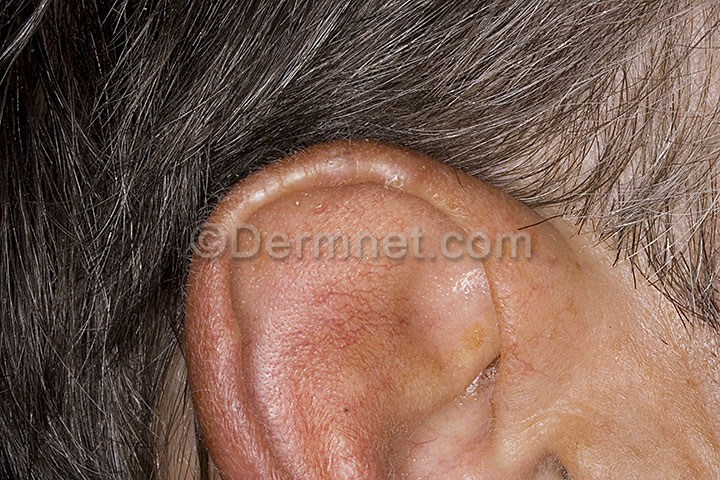
Disease: Seborrheic Keratoses and other Benign Tumors